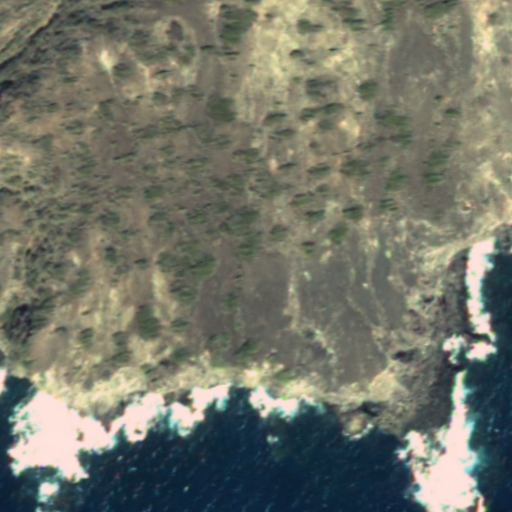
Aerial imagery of cape in Hawaii named Lae ‘O Kākā containing only unknown